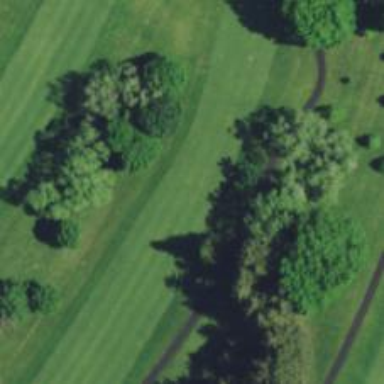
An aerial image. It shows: Golf hole.